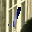
Label: 1